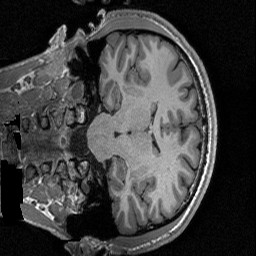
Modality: T1w
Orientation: coronal